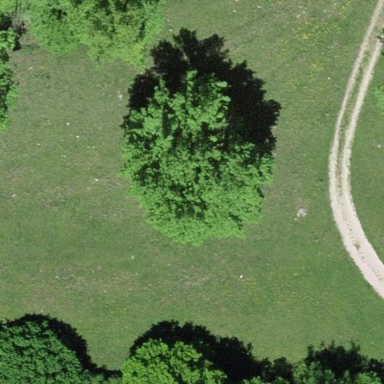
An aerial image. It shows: Beautiful woodland area.